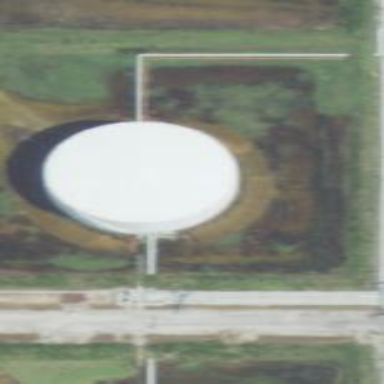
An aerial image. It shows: Storage tank building.